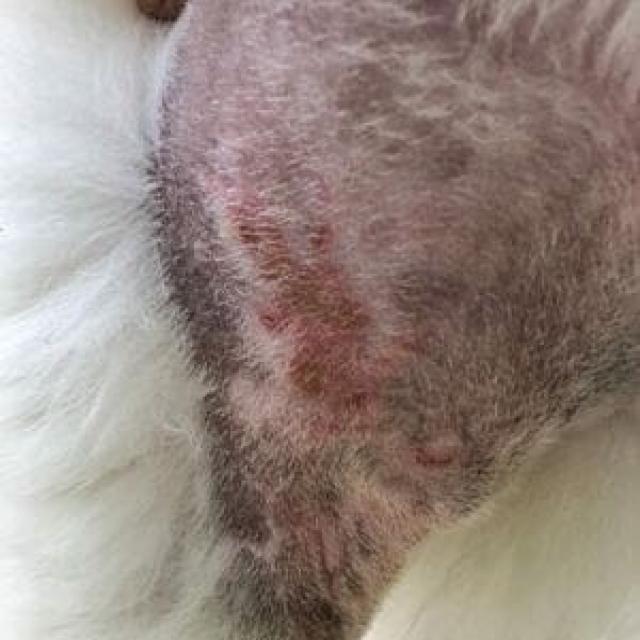
Canine fungal skin infection — characterized by alopecia, scaling, crusting, and circular lesions. Common agents include Malassezia and Candida species.